Question: I am using ANTLR4 JavaScript to create a sort of a web IDE for a custom language.
It all works great, apart from the fact that errors are logged to the console and I can't figure out a way to redirect those errors somewhere I can present them to the users.
At the moment, they are shown on the JS console like this:

Could anyone point me on the right direction (which file I need to edit, etc)?
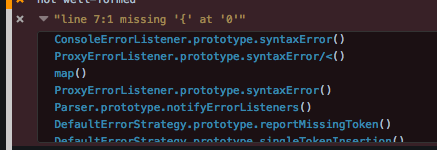
Answer: Cannot speak directly to the Javascript implementation, but for Java there are:
'Parser.removeErrorListeners()' // removes the default ConsoleErrorListener
'Parser.addErrorListener(....)' // add back a custom error listener
Do this after creating the Parser and before running it.